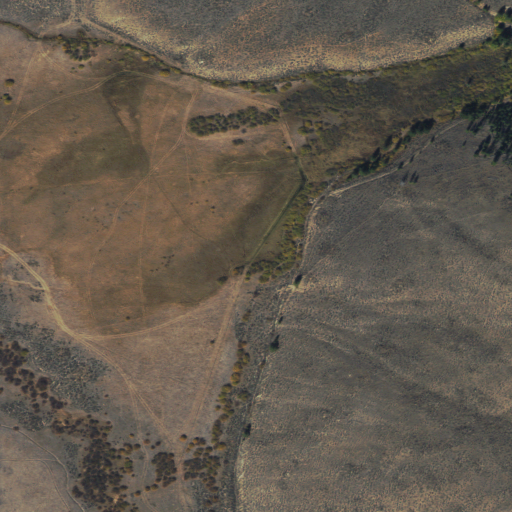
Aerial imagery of valley in Idaho named Club Canyon containing shrub, herbaceous wetlands, grassland, evergreen forest, and woody wetlands